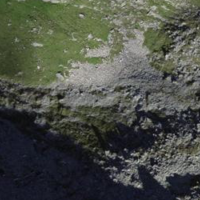
EUNIS habitat code: 48
Species observed at this site:
Saxifraga paniculata